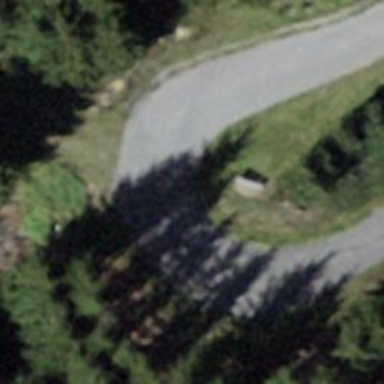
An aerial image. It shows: Bench for seating.